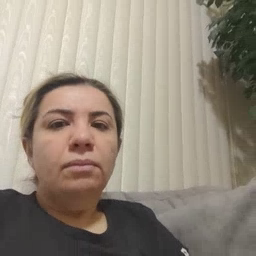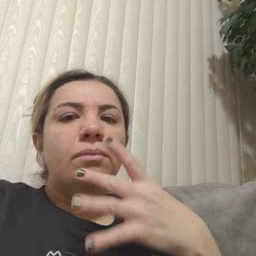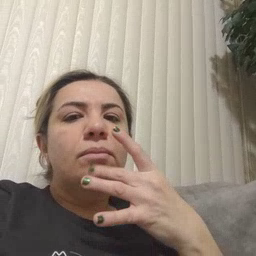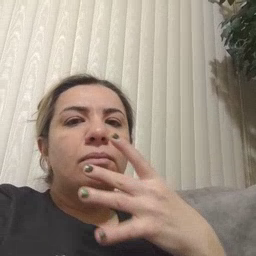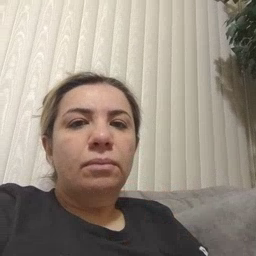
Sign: snack